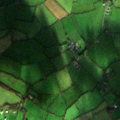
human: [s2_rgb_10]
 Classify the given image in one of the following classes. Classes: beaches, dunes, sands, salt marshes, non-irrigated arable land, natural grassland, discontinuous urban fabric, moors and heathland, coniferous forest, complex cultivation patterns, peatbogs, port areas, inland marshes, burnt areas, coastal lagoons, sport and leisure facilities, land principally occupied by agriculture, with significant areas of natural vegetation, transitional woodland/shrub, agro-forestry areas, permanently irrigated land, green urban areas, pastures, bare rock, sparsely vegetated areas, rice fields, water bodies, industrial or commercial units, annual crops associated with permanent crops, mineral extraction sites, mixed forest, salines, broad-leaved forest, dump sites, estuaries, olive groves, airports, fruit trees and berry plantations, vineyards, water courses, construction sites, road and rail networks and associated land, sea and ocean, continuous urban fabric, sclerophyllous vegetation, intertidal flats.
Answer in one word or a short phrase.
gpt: non-irrigated arable land, pastures